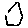
Label: hexagon